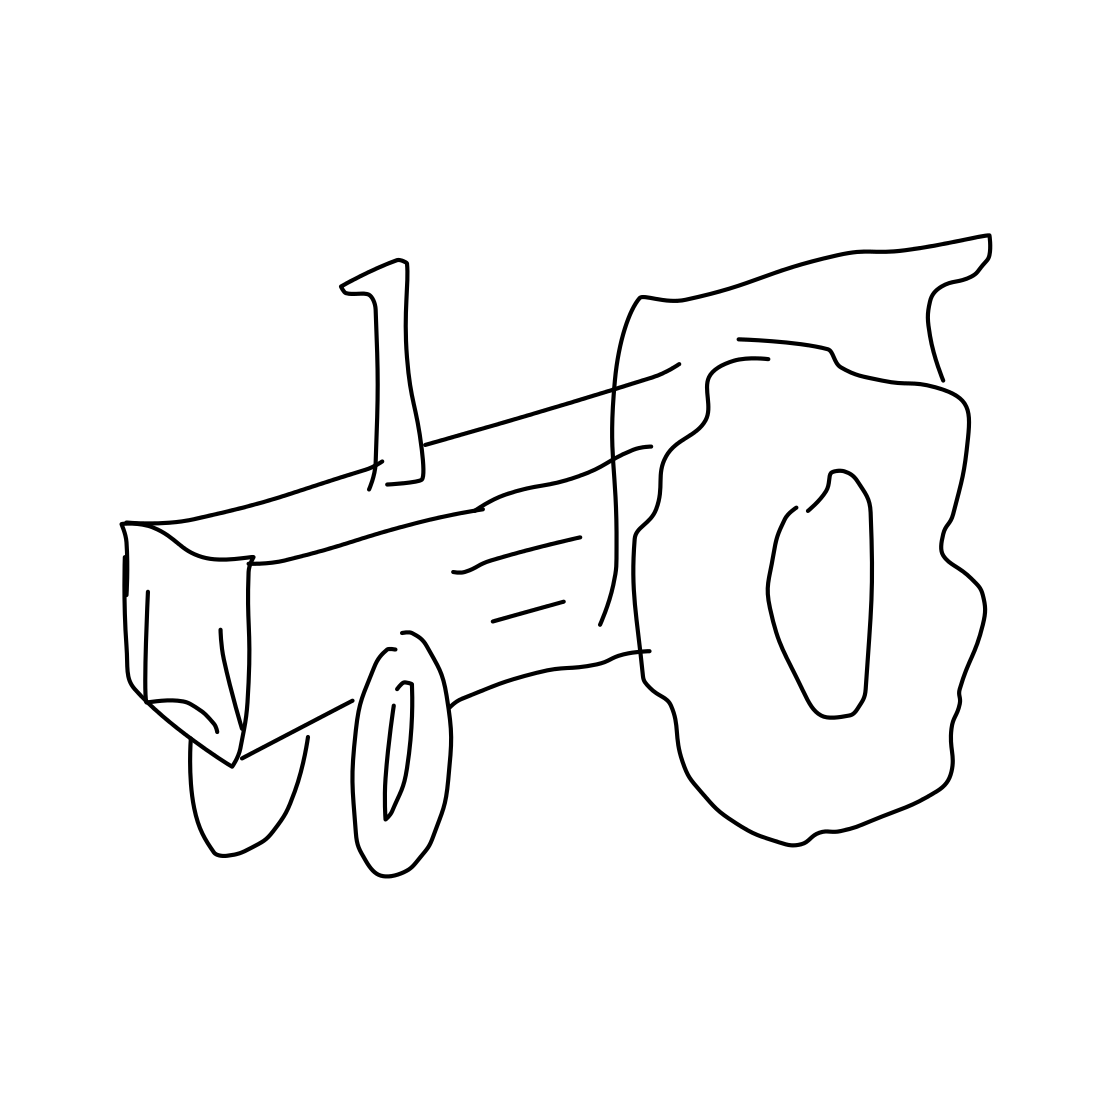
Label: tractor